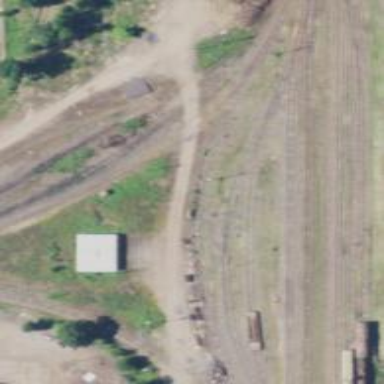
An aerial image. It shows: Railway siding for service.